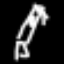
Label: bed